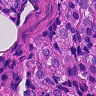
Metastatic tissue present: yes